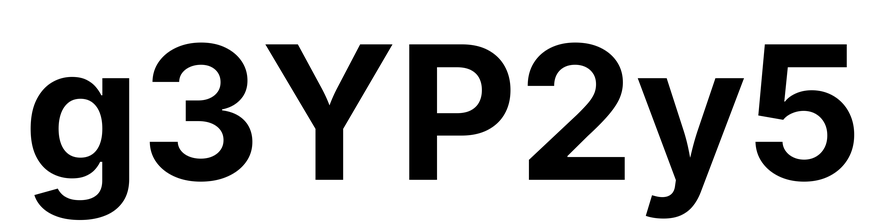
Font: Inter_Bold